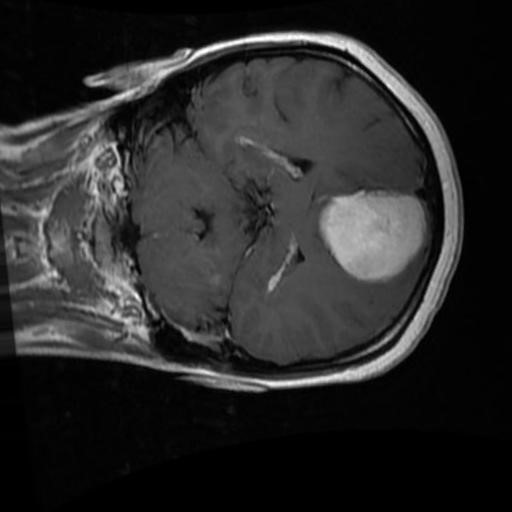
Label: brain_menin